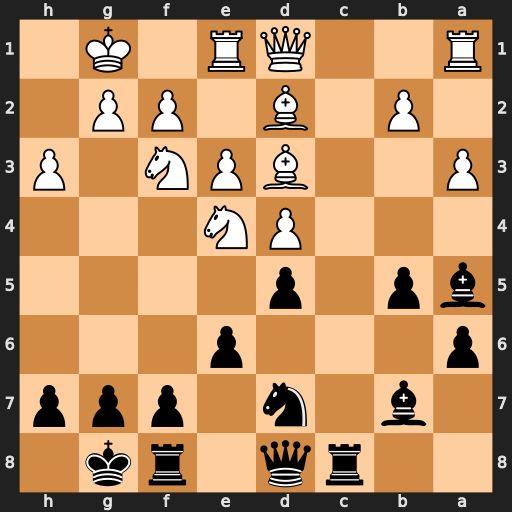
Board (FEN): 2rq1rk1/1b1n1ppp/p3p3/bp1p4/3PN3/P2BPN1P/1P1B1PP1/R2QR1K1
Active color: b
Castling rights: -
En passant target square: -
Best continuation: dxe4 Bxa5 Qxa5 Bxe4 Bxe4